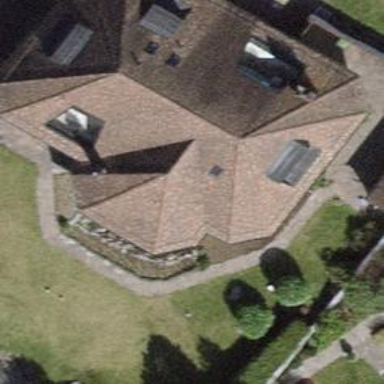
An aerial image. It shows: Building with tiled roof.